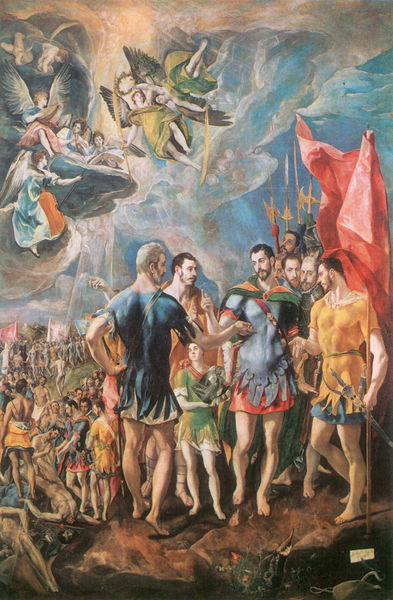
Titel: Das Martyrium des hl. Mauritius
Künstler: El Greco
Standort: Escorial
Institution: Kloster
Schlagwörter: berg, blau, felsen, flügel, hand, himmel, kampf, mann, nackter, umhang, weiß, wolken, gelb, grün, landschaft, menschen, äste, braun, bunt, discussion, licht, männer, orange, schwarz, gras, gürtel, rot, wiese, wolke, gespräch, leute, malerei, masse, menge, rock, hemd, arm, geköpft, historie, stehen, stein, tod, tot, toter, vorhang, ast, erde, hügel, wind, boden, wole, stoff, kind, pflanzen, fliegen, engel, beine, taille, füße, fahnen, röcke, fahne, fels, ölgemälde, krieg, schlacht, historienbild, lanze, soldaten, zeigefinger, brun, homme, jaune, moustache, vert, woken, nackte, schenkel, barfuss, religion, schweben, wirbel, felsig, militär, schwert, waffen, soldat, tote, waffe, strahl, gestik, treffen, kranz, menschenmenge, ritter, verhandlung, vertrag, heer, rüstung, sieg, römer, gestus, wurzeln, christus, manierismus, krieger, religiös, sonnenstrahlen, rouge, hellebarde, historiengemälde, lanzen, übergabe, piken, speer, speere, kreig, golden, mort, legionär, illusion, überlängt, el greco, ciel, paysage, peinture, barfus, épée, allégorie, antique, erhöhung, siegeskranz, barfüssig, bleu, claire, lumiere, ocre, campagne, pique, roi, friede, signature, arc, rüstungen, trompete, blau rot, verzerrt, nuage, nuages, muscle, zeigegestus, rote fahne, ange, anges, putti, illusionistisch, terre, drapeau, soldats, victoire, espagne, soladten, kamp, flugverkehr, dieu, bataille, waffeb, groupe, jambes, arme, guerre, hommes, lance, lances, rome, combat, greco, cartelino, fliegerei, gottes wille, kartelino, legionäre, noire, obscure, personages, pikeniere, rencontre, waffenröcke, waffenstillstand, wngel, chevalier, angelot, schwrt, renaissance, nuées, musique, tête, armée, ritte, siegerkranz, page, romain, empereur, vie, jerusalem, troupe, rkampf, étendard, df, paix, engel himmel, fahnen krieger, tuniques, ciels, hanche, nauges, métaphysique, commandant, coupée, eppe, generaux, sky, clouds, flag, army, red, angels, heaven, dead, crowd, spears, bleur, spitirutalité, jambes nues, étendar, piques, hallebardes, esprit saint